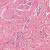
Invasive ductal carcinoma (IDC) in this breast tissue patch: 0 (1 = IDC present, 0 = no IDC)